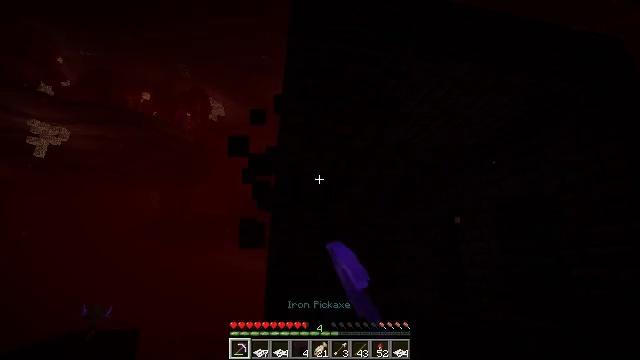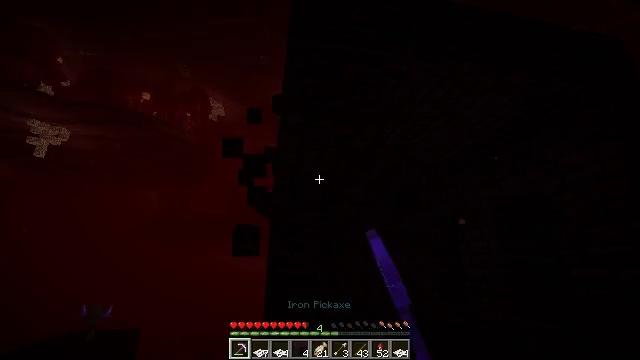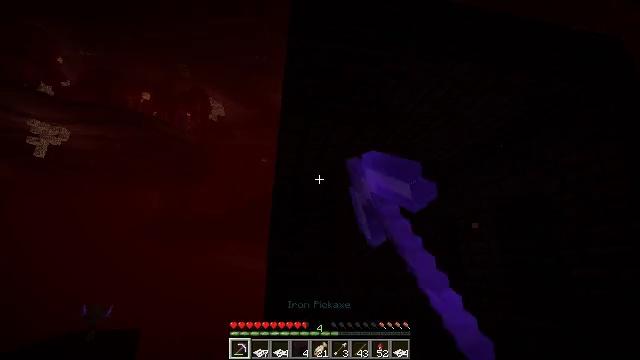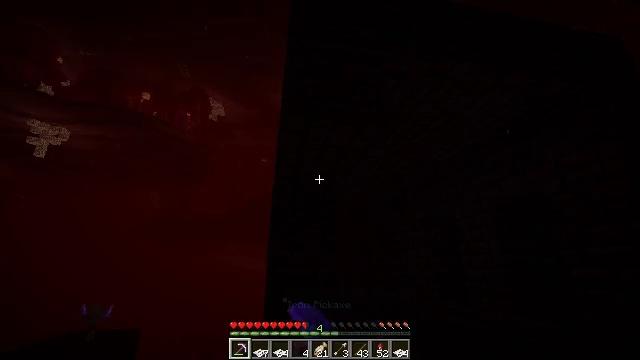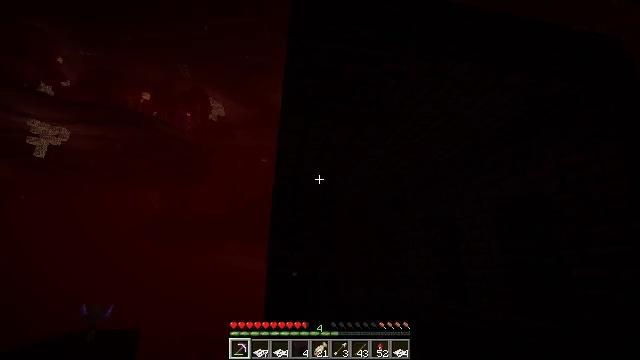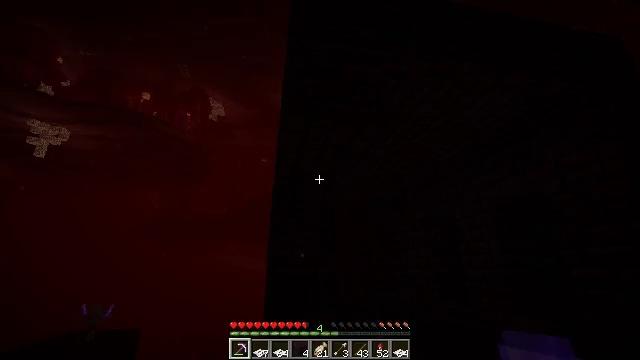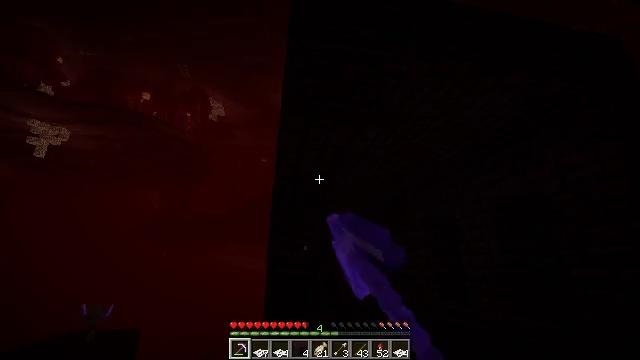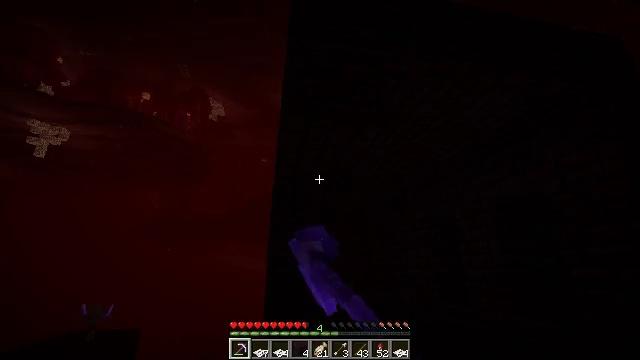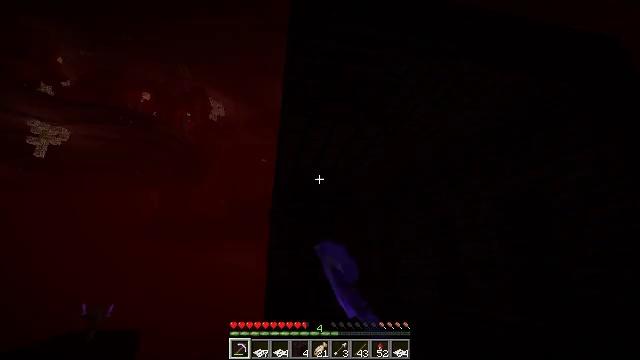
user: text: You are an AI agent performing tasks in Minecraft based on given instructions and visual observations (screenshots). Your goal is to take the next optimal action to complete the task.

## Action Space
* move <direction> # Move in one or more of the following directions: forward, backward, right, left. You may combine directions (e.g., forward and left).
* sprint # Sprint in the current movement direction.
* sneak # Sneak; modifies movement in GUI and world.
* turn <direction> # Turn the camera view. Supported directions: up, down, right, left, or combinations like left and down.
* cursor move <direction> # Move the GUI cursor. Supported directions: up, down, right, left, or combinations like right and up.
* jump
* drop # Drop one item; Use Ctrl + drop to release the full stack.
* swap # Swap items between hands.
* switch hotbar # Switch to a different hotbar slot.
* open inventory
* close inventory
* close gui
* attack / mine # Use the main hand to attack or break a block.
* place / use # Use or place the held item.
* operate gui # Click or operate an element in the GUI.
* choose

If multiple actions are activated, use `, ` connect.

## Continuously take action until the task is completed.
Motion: motion action
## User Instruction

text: Mine the nether brick fence in a Nether fortress.
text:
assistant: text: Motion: attack / mine
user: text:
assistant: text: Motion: attack / mine
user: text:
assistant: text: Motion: attack / mine
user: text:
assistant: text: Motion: attack / mine
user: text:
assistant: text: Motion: attack / mine
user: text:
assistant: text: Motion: attack / mine
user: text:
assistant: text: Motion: attack / mine
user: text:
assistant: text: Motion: attack / mine
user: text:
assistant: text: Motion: attack / mine